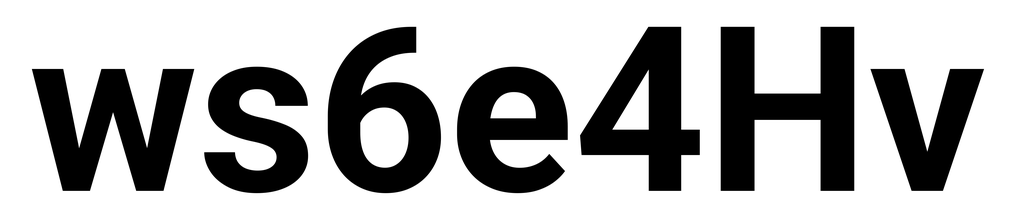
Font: Roboto_Bold